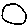
Label: circle